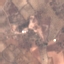
Label: PermanentCrop